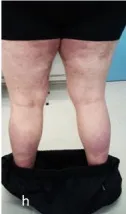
Psoriatic lesions of patient 2. (
e-
h) Psoriatic lesions of second patient after treatment with brodalumab.
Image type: radiology (x_ray)